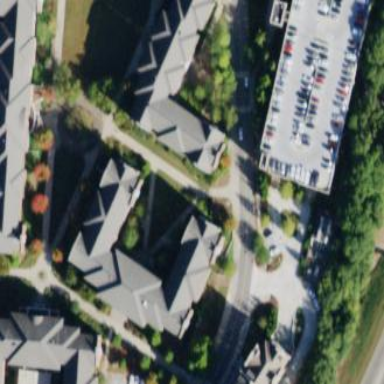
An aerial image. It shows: Dormitory with hipped roof.